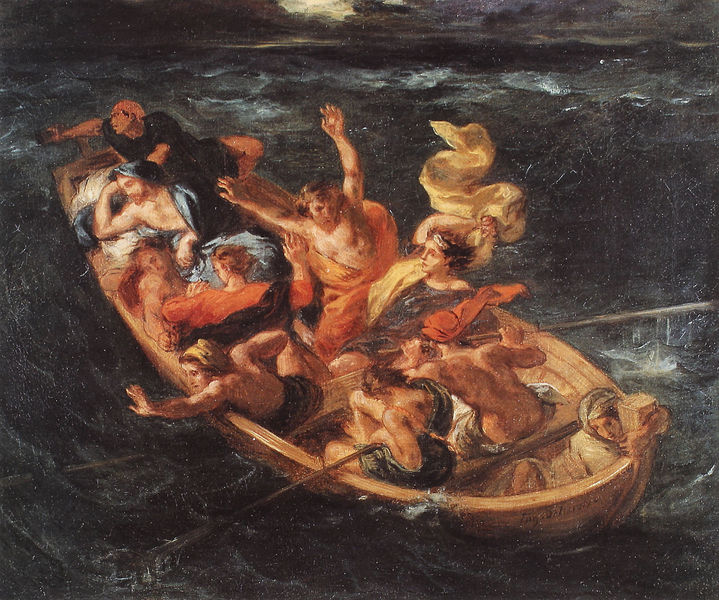
Titel: Christus auf dem See Genezareth
Künstler: Eugène Delacroix
Institution: Portland, Portland Art Museum
Schlagwörter: dunkel, gemälde, meer, see, licht, männer, tuch, arm, wind, boot, ruder, gischt, wellen, schlafen, düster, farben, schiffbruch, sturm, unglück, unwetter, nackte, gefahr, seegang, jesus, jünger, apostel